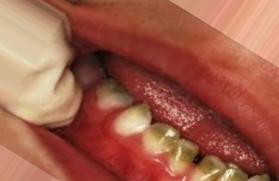
Condition: Tooth Discoloration